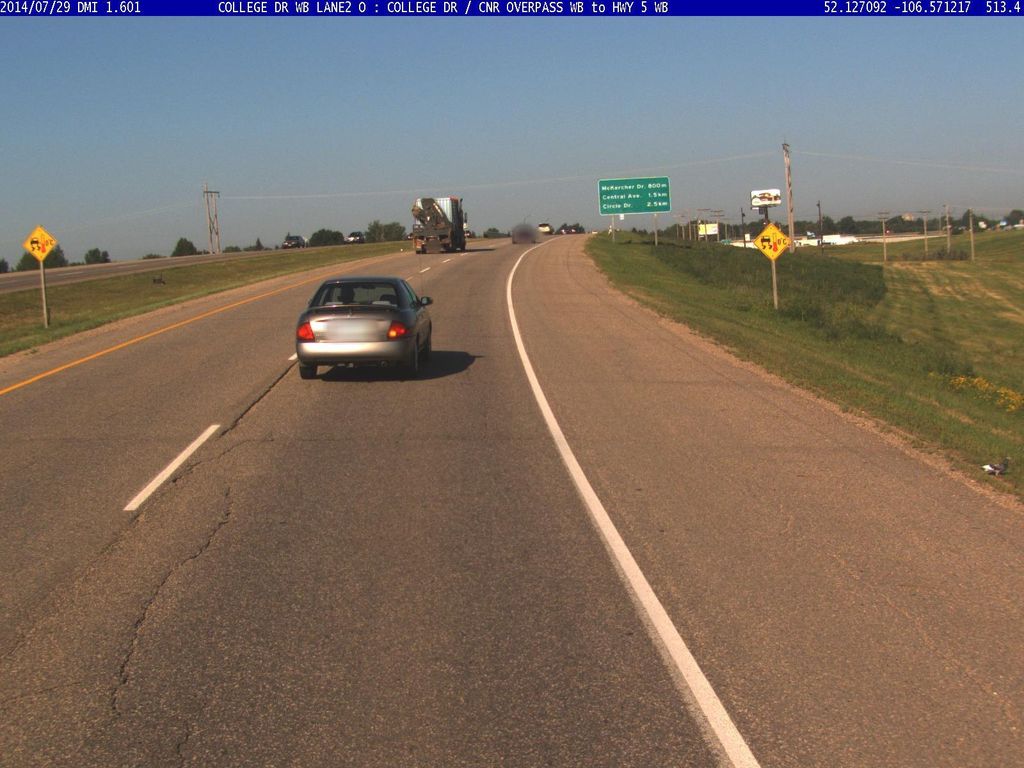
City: saskatoon